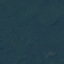
Land use / land cover class: Forest